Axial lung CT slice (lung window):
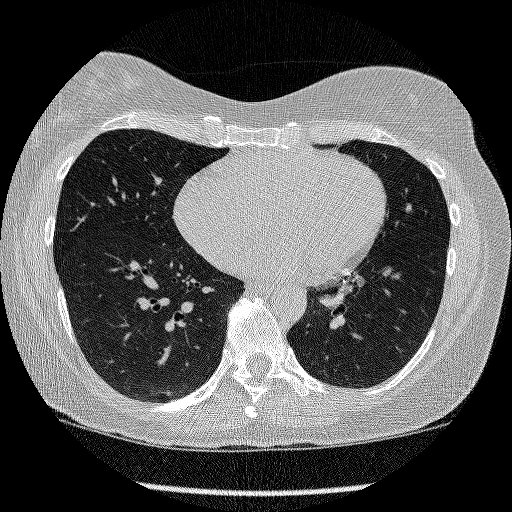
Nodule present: no